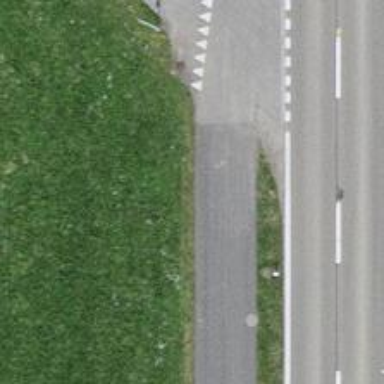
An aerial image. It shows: Asphalt cycleway.